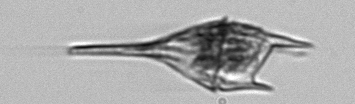
Label: Tripos_lineatus